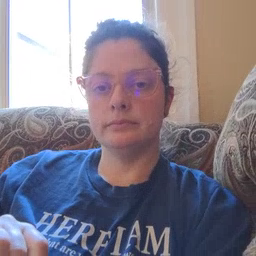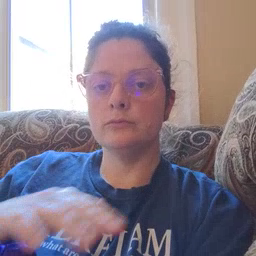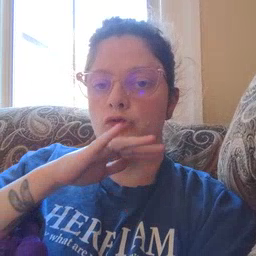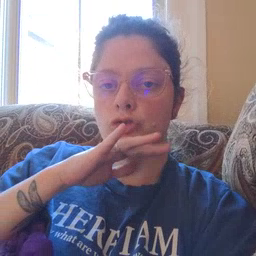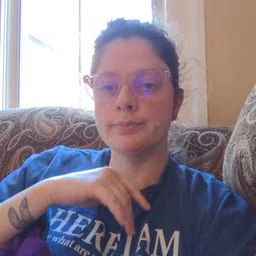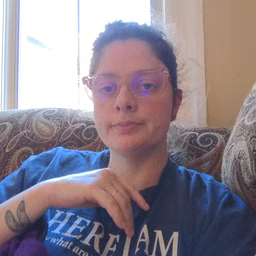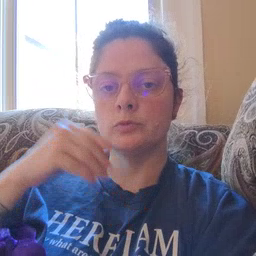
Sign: dirty